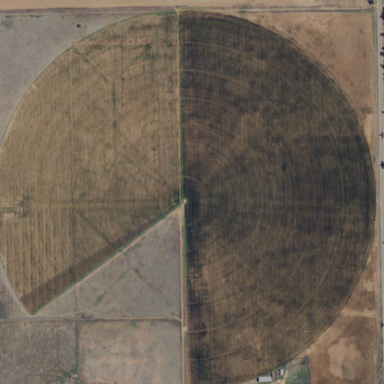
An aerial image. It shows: Farmland with pivot irrigation system.